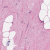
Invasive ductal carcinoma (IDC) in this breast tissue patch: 1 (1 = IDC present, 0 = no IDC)